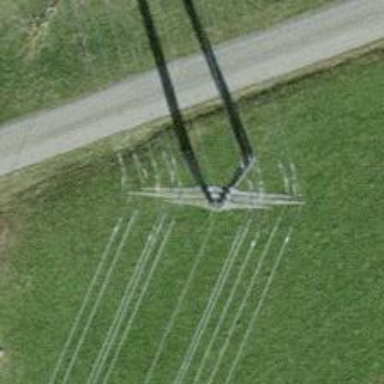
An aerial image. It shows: Power line with 10 cables.